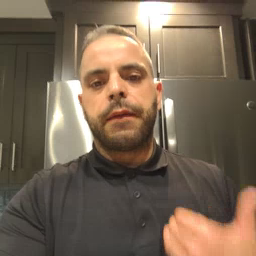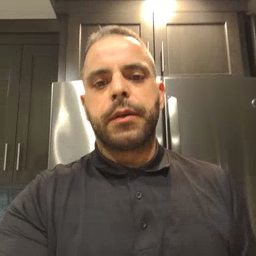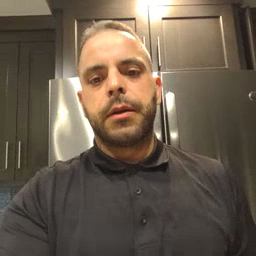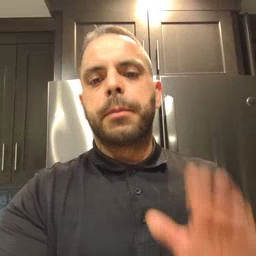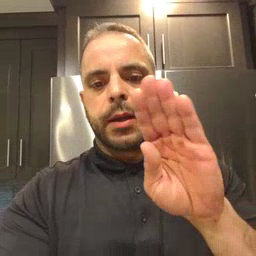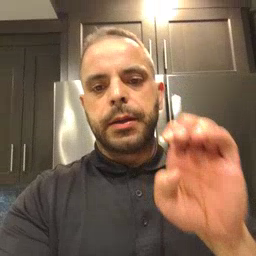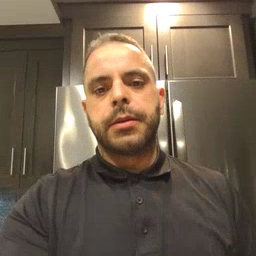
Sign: bee